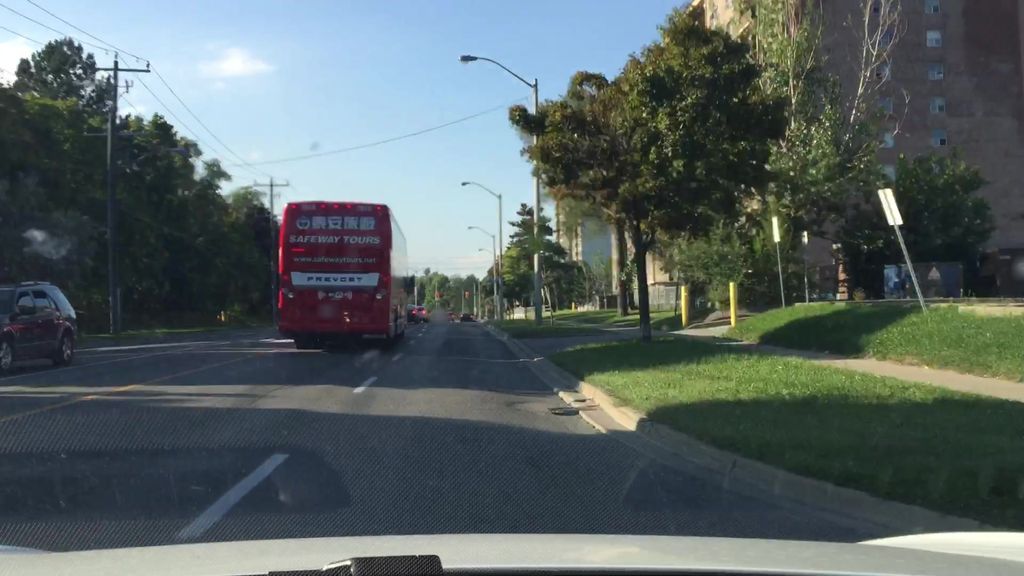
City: toronto